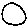
Label: moon